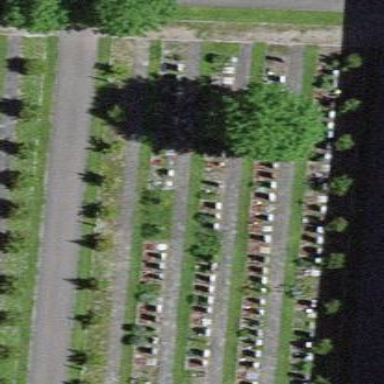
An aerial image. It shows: Grave yard.